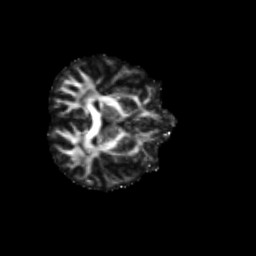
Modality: FA
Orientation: axial
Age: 59
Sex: female
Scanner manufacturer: siemens
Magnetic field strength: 3 T
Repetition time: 4.71 s
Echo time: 0.0906 s